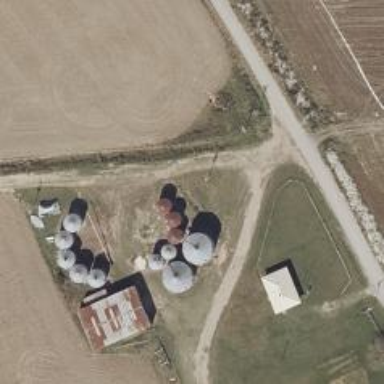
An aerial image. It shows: Silo.